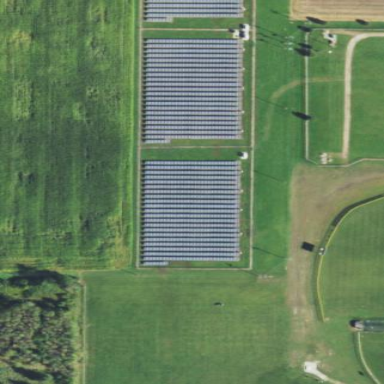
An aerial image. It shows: Solar power generator utilizing photovoltaic technology with solar photovoltaic panels.